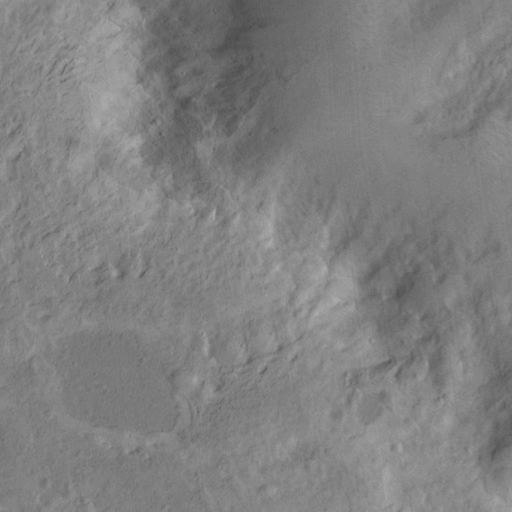
Classes present: Background, Cone